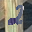
Label: 2